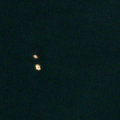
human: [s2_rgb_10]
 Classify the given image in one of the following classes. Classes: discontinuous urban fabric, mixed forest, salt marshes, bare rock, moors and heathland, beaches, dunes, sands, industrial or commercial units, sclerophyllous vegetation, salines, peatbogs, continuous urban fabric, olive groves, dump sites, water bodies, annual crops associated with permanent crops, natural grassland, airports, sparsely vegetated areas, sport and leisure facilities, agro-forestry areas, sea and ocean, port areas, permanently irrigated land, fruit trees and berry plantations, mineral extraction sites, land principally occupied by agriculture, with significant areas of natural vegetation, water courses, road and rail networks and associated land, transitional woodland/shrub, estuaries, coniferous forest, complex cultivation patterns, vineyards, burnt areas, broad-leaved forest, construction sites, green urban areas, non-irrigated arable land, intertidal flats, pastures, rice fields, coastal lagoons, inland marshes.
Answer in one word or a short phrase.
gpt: sea and ocean